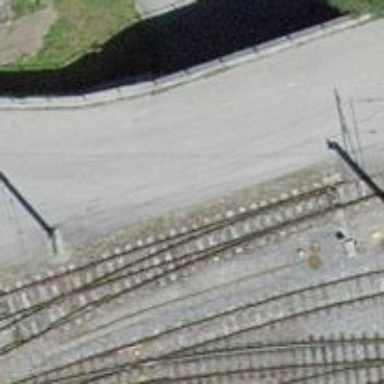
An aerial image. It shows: Narrow-gauge railway with one track passing through service yard. The railway is electrified with contact line.